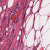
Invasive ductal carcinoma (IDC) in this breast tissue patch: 0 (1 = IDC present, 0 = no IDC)